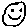
Label: smiley face